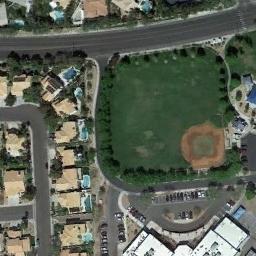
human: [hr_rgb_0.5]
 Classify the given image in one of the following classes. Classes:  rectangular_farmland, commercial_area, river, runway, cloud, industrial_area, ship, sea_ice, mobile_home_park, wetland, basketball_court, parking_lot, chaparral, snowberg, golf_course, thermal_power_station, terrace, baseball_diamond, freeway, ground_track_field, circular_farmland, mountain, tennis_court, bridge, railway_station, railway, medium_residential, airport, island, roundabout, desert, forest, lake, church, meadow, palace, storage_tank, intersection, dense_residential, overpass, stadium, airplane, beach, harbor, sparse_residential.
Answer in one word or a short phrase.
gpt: baseball_diamond